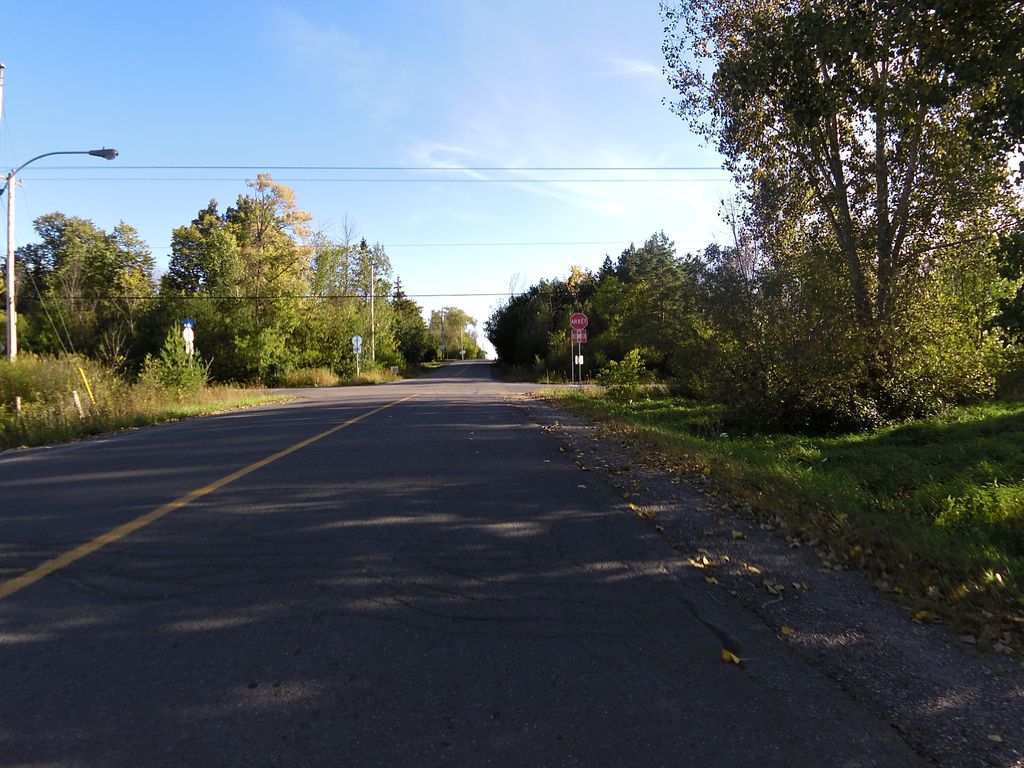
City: ottawa-gatineau